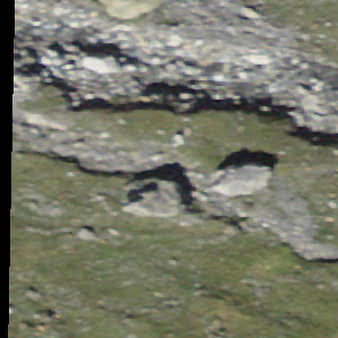
Label: bouldering_area